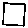
Label: square